Field crop: tomato
Growth stage: 1
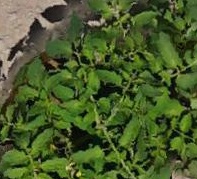
Species: tomato